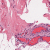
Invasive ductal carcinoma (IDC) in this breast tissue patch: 0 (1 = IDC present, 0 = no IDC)